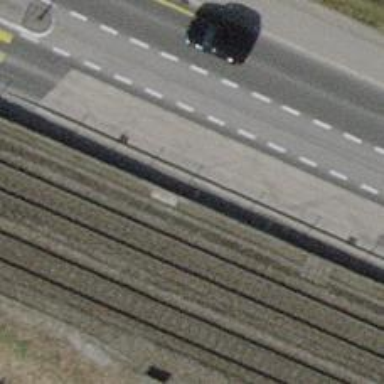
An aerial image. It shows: Bus stop with platform for public transport.